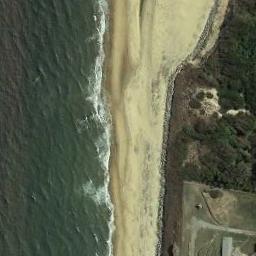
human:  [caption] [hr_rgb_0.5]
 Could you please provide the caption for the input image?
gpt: There are some buildings and dense forests beside the beach, And the color of the seawater is dark green .

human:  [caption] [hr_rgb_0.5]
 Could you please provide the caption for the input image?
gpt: The green oceans and beaches and forests and land .

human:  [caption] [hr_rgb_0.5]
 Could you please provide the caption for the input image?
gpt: There are many dense houses by the beach .

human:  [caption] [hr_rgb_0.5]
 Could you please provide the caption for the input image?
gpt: The beach with white sand and the land next to the beach is covered with some green plants .

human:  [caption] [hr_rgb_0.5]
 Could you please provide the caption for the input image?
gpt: The grass is beside the beach .